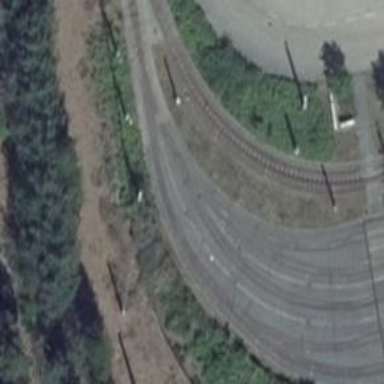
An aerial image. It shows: Tram railway with electrified contact lines.